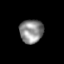
Tissue: skin
Cell type: Myeloid cells
Senescence score: 0.7098
Nuclear area (px): 547
Mean DAPI intensity: 139.47